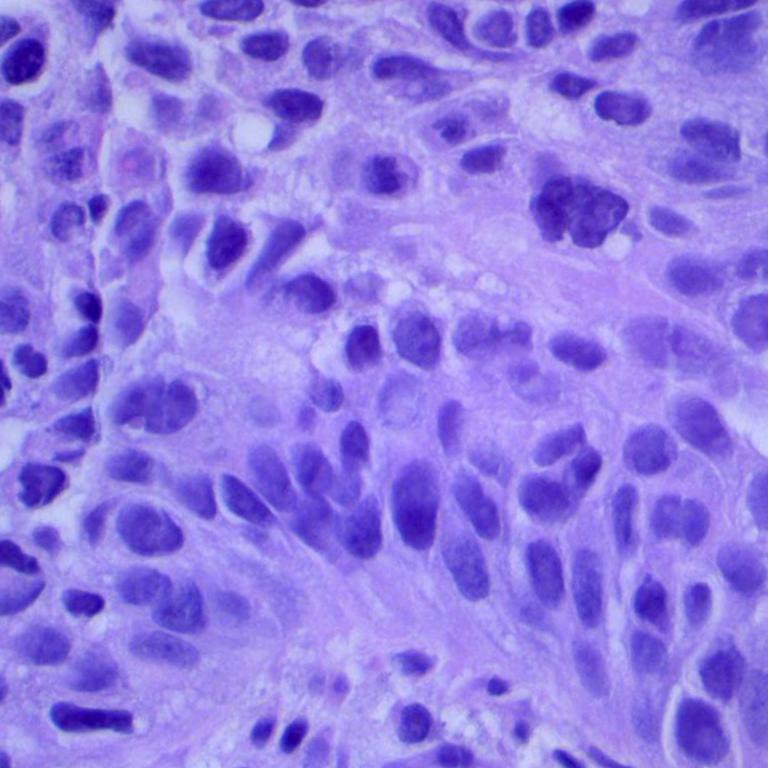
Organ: lung
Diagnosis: squamous carcinomas